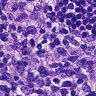
Metastatic tissue present: no